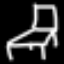
Label: chair